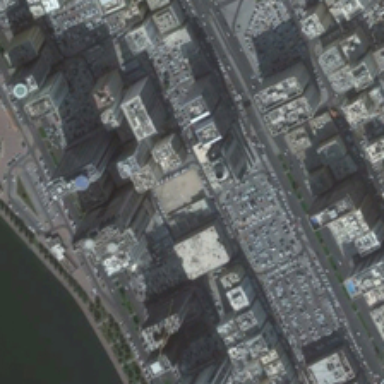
Many buildings with parking lots are near a river in a commercial area .